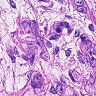
Metastatic tissue present: yes